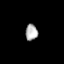
Tissue: prostate
Cell type: Myeloid cells
Senescence score: 0.8208
Nuclear area (px): 194
Mean DAPI intensity: 175.124